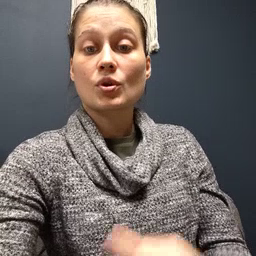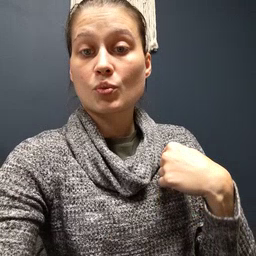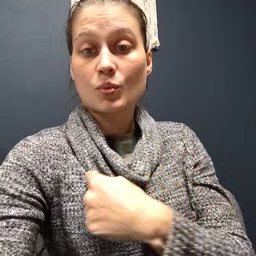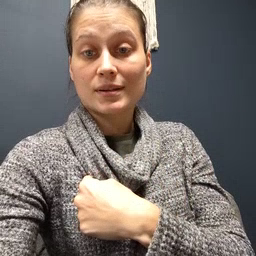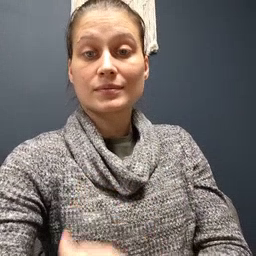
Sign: weus